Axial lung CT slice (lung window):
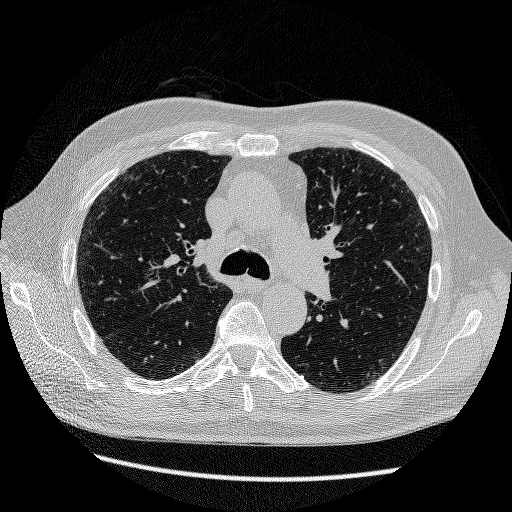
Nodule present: no